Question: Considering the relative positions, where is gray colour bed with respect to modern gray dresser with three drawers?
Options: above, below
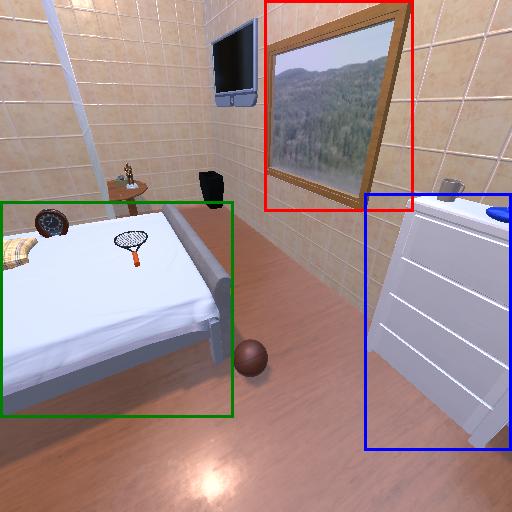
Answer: above